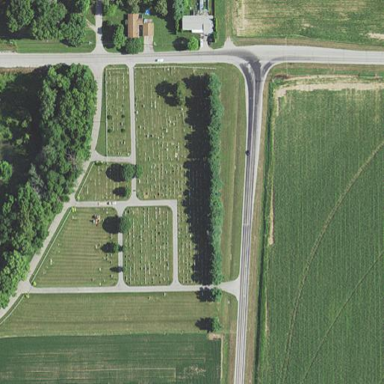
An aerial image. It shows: Cemetery.